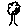
Label: tree